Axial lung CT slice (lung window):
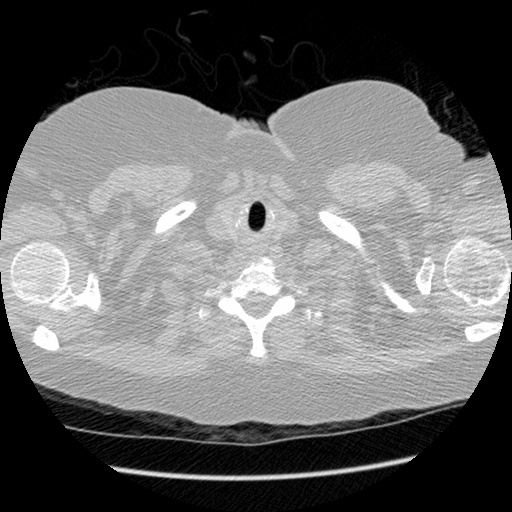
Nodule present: no